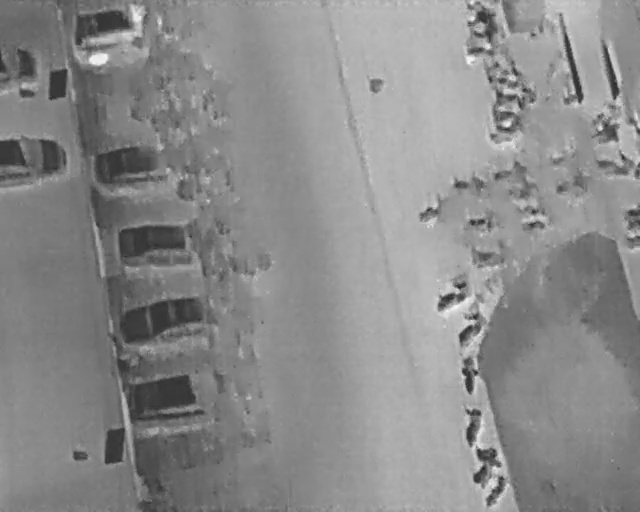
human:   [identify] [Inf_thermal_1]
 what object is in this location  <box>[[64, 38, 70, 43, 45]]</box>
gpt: <ref>1 large bicycle at the center</ref>

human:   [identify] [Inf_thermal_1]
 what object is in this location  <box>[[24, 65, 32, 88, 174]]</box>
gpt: <ref>1 large car at the bottom left</ref>